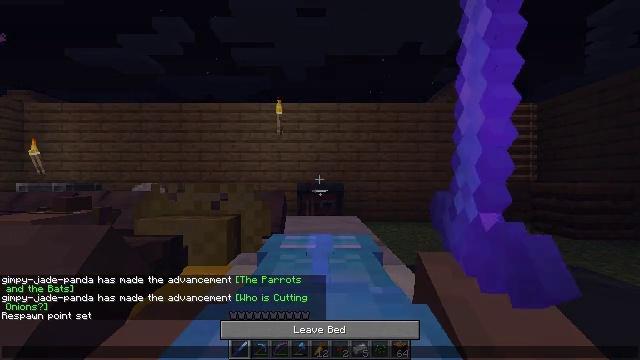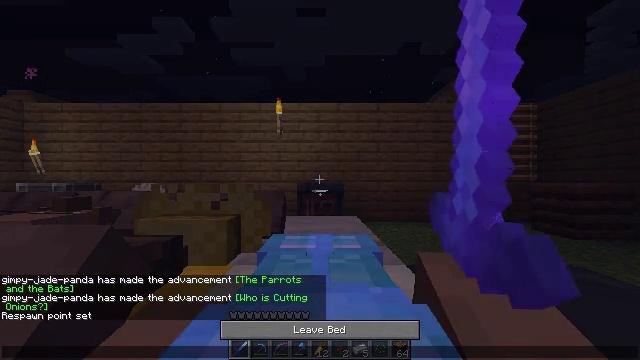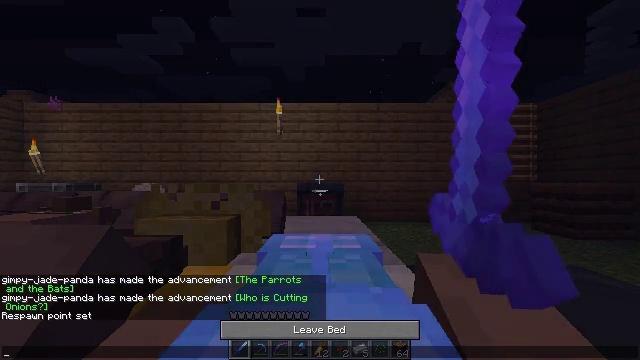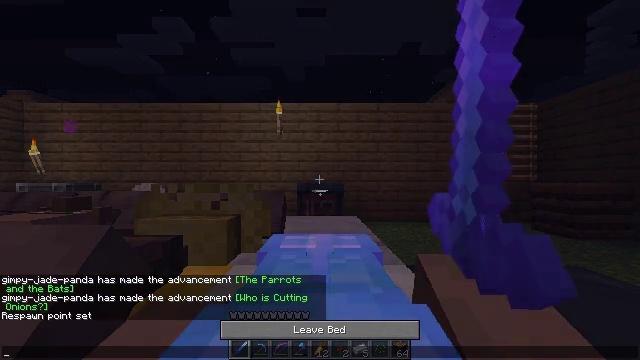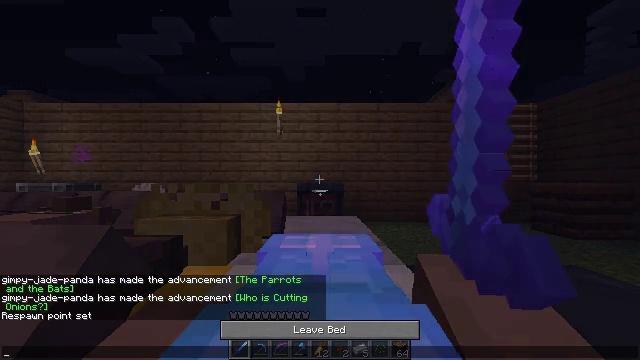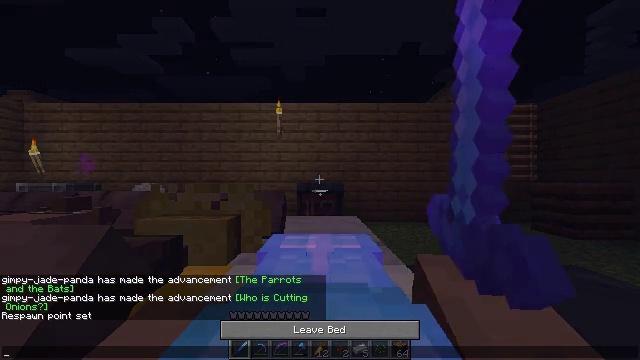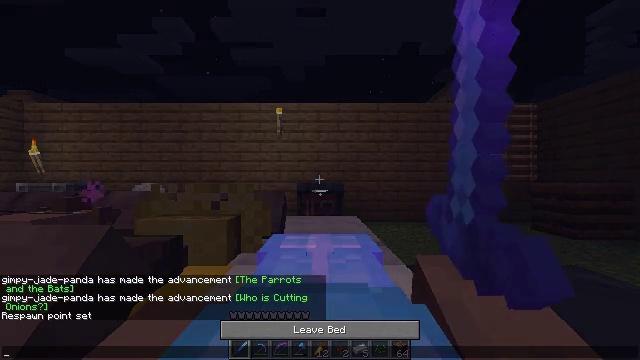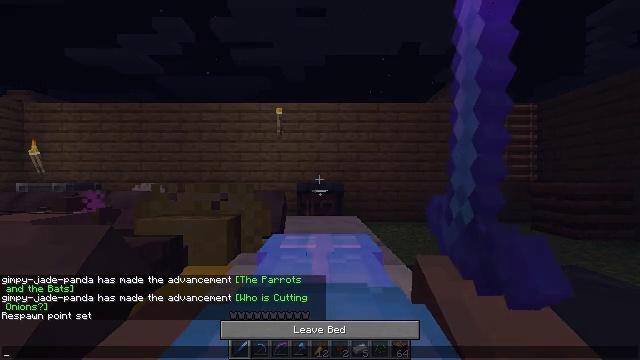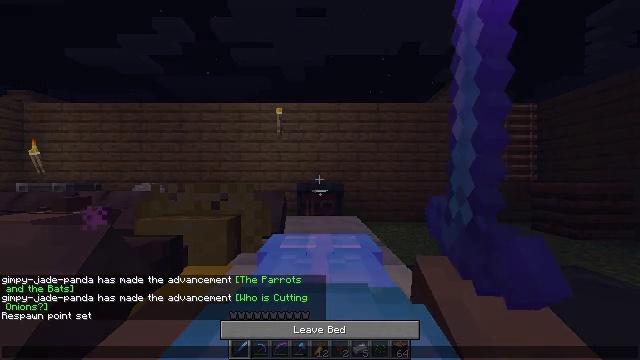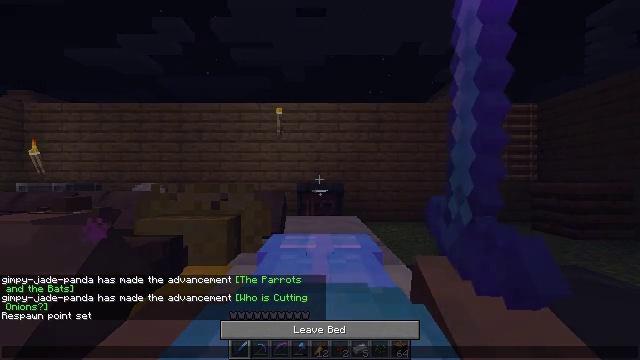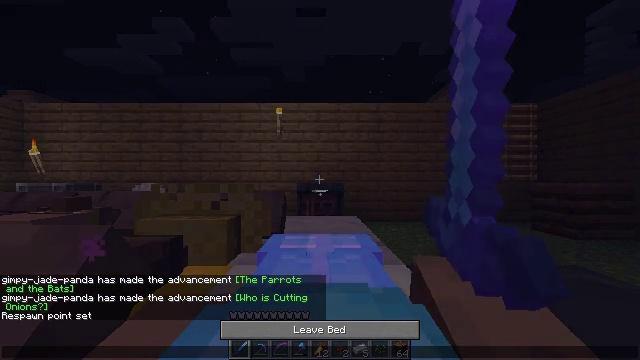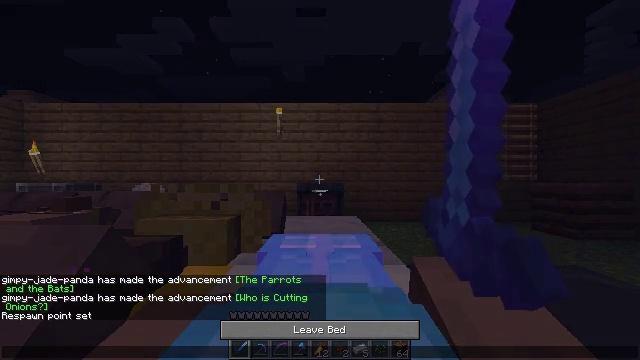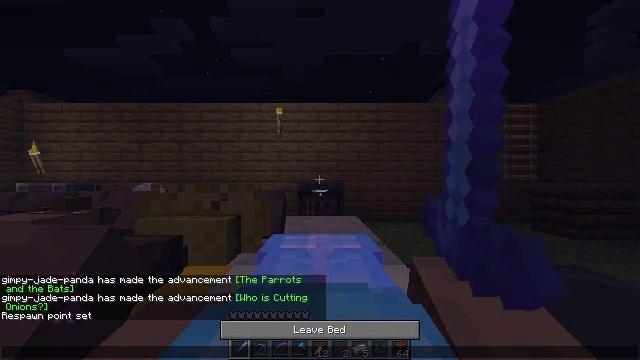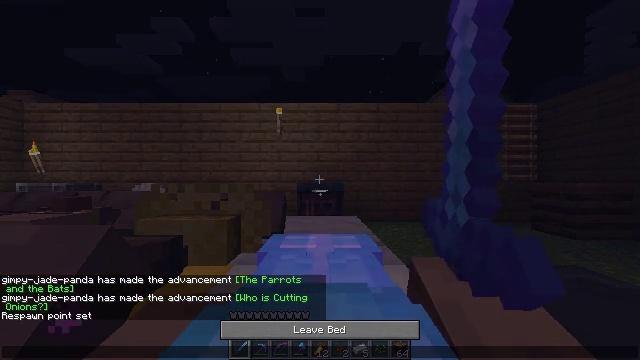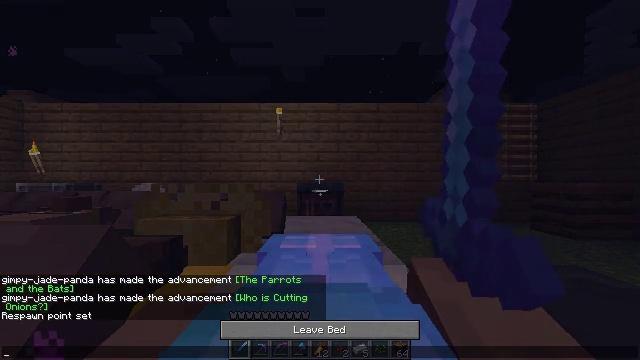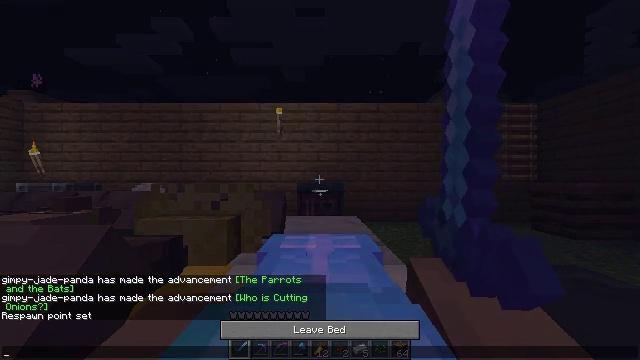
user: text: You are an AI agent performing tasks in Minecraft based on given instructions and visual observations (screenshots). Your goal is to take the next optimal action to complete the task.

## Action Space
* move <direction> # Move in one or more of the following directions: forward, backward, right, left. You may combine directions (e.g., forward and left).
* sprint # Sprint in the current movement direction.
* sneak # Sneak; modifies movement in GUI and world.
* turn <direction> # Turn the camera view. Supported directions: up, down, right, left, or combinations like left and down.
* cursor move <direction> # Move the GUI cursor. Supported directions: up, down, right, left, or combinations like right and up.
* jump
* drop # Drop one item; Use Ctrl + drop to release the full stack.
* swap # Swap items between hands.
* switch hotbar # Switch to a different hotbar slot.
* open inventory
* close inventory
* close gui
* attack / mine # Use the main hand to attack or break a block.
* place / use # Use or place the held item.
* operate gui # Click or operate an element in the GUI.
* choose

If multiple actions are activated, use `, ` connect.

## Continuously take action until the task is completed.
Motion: motion action
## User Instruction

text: Break the black bed to collect it.
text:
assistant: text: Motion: no_op
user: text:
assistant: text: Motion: no_op
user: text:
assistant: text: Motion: no_op
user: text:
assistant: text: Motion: no_op
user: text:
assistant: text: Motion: no_op
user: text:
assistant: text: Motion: cursor move up
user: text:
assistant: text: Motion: cursor move up
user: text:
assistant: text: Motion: cursor move right and up
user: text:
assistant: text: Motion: no_op
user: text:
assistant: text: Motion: no_op
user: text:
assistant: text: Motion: no_op
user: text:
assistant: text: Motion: no_op
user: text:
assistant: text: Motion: no_op
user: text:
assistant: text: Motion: no_op
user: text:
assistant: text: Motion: no_op
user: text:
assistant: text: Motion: no_op
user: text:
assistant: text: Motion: no_op
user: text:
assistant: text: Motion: no_op
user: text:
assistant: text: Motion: no_op
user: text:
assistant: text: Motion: no_op
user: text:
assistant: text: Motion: cursor move left
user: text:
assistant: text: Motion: no_op
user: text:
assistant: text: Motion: no_op
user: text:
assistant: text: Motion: no_op
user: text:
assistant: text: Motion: no_op
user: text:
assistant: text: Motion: no_op
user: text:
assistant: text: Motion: no_op
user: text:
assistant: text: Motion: no_op
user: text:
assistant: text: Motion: no_op
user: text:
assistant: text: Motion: no_op